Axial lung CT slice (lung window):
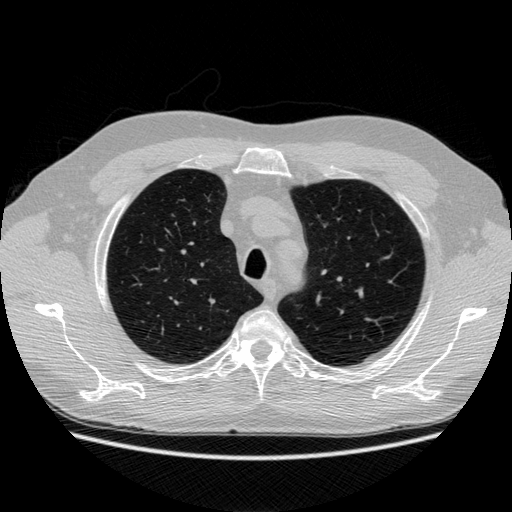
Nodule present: no